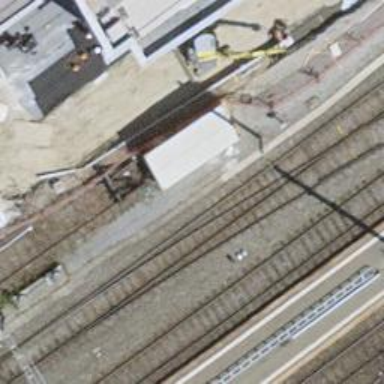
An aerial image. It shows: Single-track electrified railway siding with contact line for service.